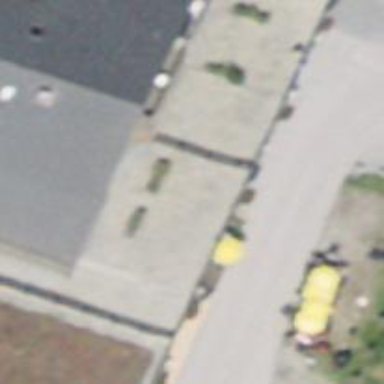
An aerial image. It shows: Restaurant.